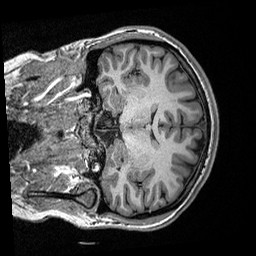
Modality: T1w
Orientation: coronal
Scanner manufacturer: ge
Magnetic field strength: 3 T
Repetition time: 2.349 s
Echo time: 0.002968 s